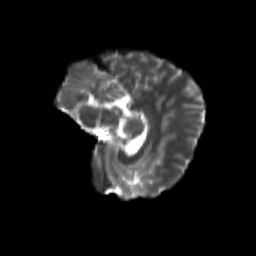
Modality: T2w
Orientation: sagittal
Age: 12
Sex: male
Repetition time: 9.512 s
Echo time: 0.089 s